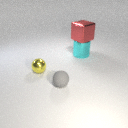
small yellow metal sphere to the left of large cyan metal cylinder